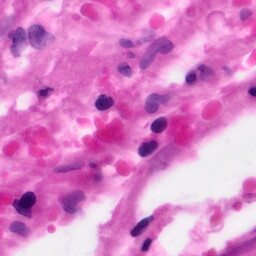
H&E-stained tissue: Pancreatic